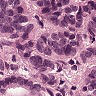
Metastatic tissue present: yes